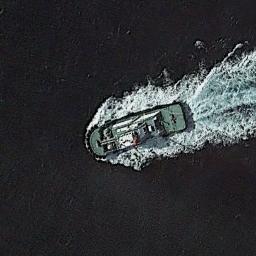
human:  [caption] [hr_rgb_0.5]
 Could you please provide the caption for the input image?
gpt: A green boat travels on the blue sea .

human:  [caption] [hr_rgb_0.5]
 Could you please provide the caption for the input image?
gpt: There is a ship at sea .

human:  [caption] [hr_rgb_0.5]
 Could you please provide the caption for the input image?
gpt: There is a ship in the black water .

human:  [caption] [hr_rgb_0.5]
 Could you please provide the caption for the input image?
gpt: The ship is sailing in the deep blue water .

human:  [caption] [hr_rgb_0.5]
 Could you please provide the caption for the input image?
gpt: The ship is on the sea .